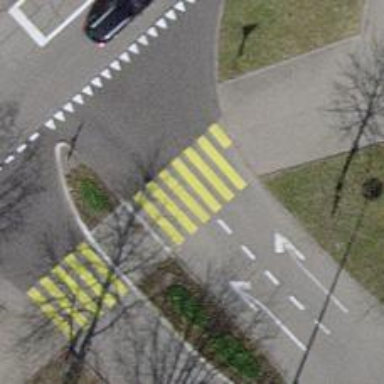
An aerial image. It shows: Uncontrolled crossing with pedestrian island.